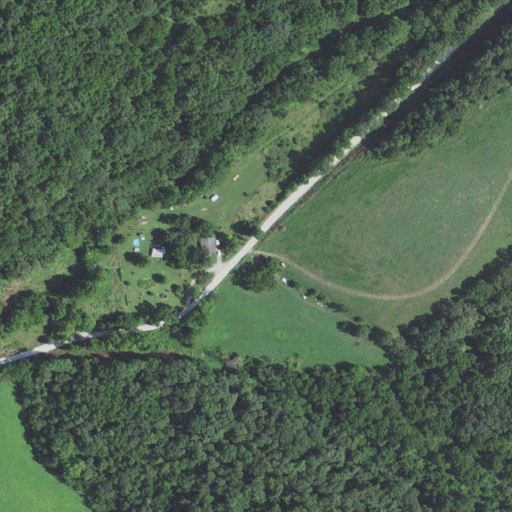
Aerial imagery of valley in Missouri named Lanetown Hollow containing deciduous forest, pasture, open development, mixed forest, and low intensity development